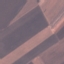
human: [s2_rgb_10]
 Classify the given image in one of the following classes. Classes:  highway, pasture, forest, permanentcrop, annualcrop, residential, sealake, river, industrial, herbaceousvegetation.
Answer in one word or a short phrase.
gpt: AnnualCrop